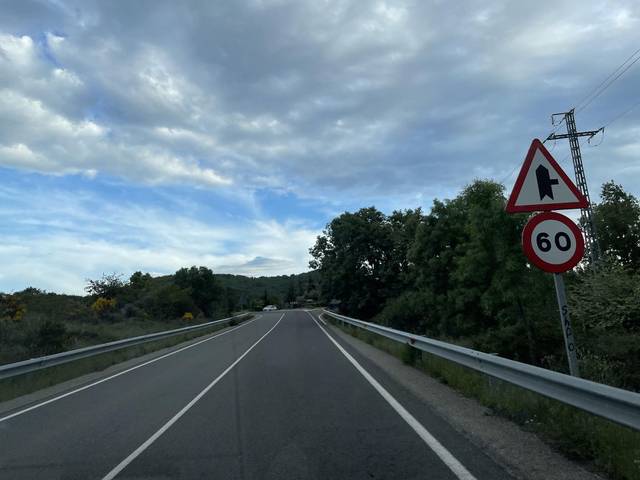
Region: Spain
Coordinates: 40.737, -4.044